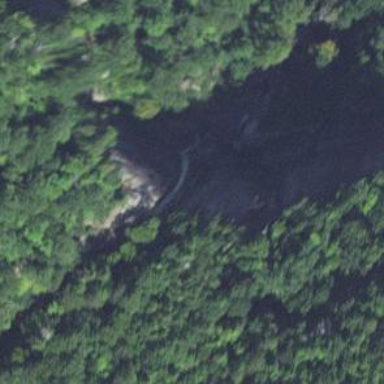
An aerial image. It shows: Beautiful waterfall in nature.